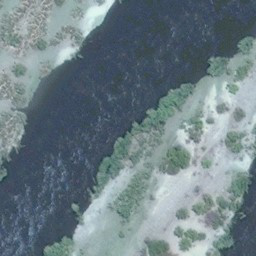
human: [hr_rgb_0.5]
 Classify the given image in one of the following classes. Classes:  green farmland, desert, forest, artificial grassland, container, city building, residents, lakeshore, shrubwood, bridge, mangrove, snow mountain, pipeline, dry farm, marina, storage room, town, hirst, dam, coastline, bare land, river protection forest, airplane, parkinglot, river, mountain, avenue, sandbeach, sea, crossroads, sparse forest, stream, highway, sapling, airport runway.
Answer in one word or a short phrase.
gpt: river